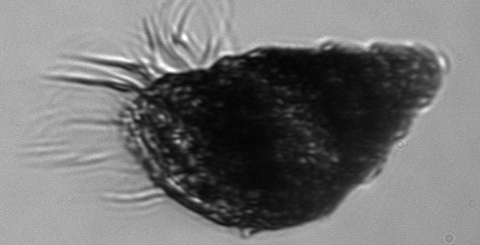
Label: Laboea_strobila